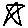
Label: star